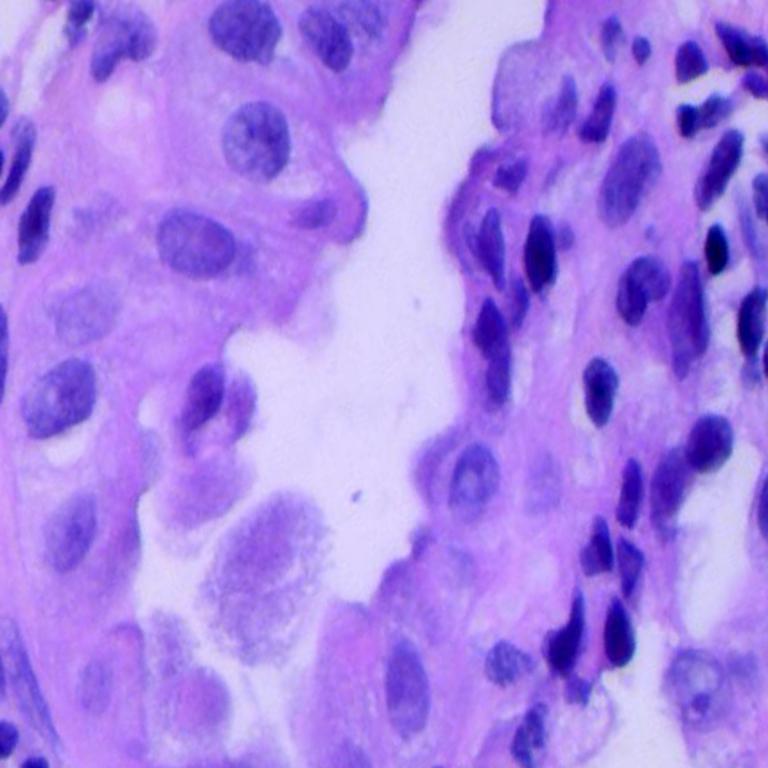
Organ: lung
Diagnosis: adenocarcinomas